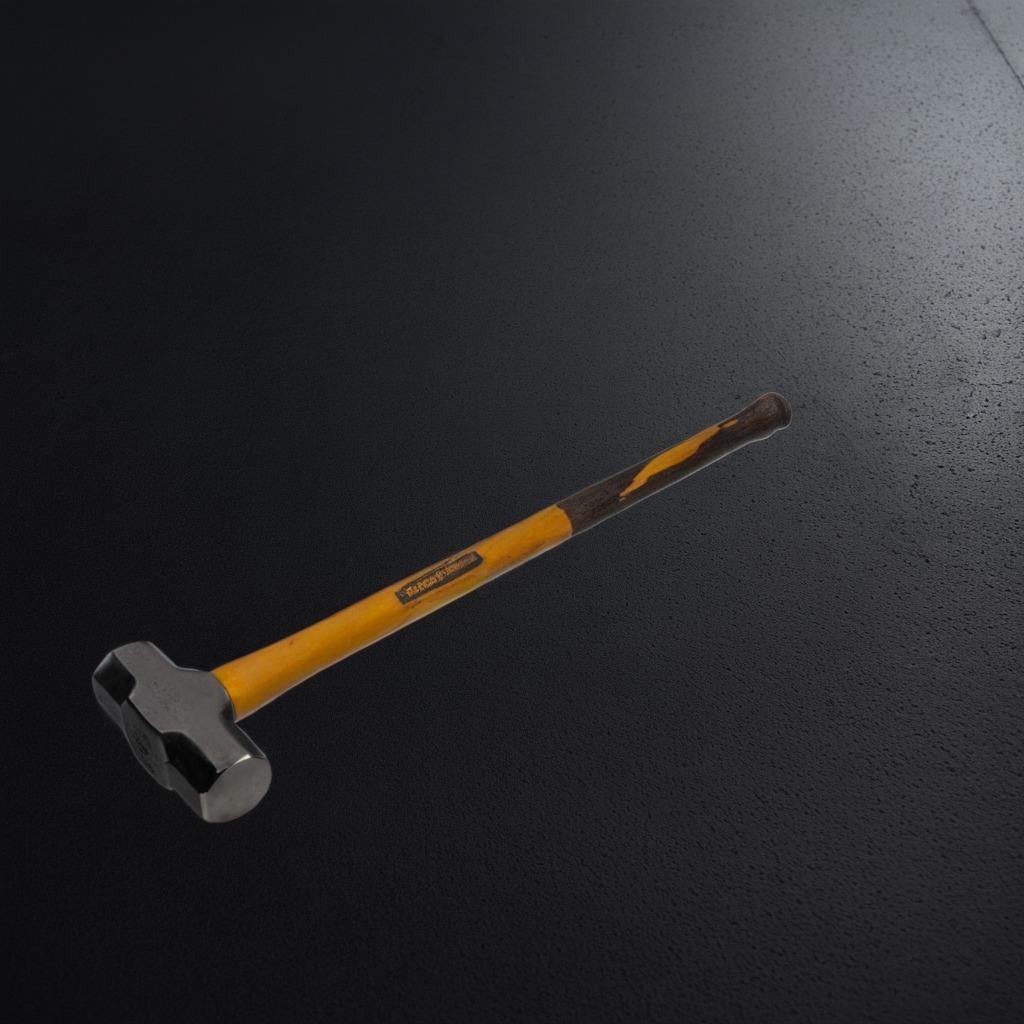
A hammer lying on a clean granite tabletop inside a workshop at night dim ambient light soft shadows worn but beneath the mat